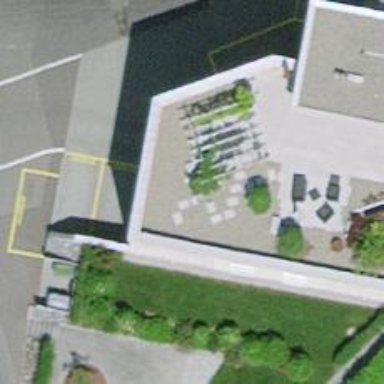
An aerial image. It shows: Restaurant.